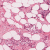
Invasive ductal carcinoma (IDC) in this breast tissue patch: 1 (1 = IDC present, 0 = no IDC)